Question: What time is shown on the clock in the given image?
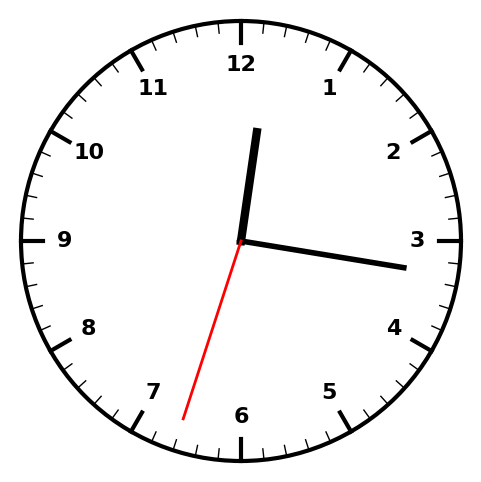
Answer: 12:16:33